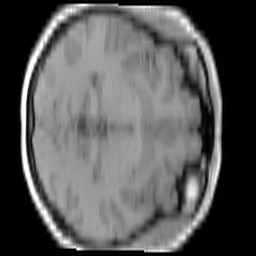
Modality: T1w
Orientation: axial
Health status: ill
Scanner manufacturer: siemens
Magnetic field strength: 3 T
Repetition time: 0.4 s
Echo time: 0.00246 s